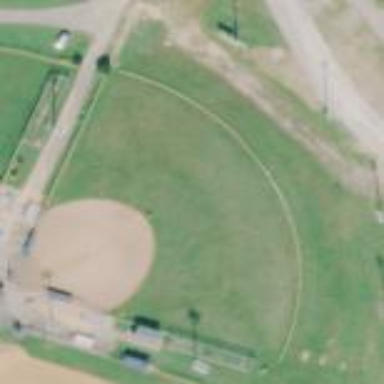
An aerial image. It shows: Baseball pitch for leisure land.